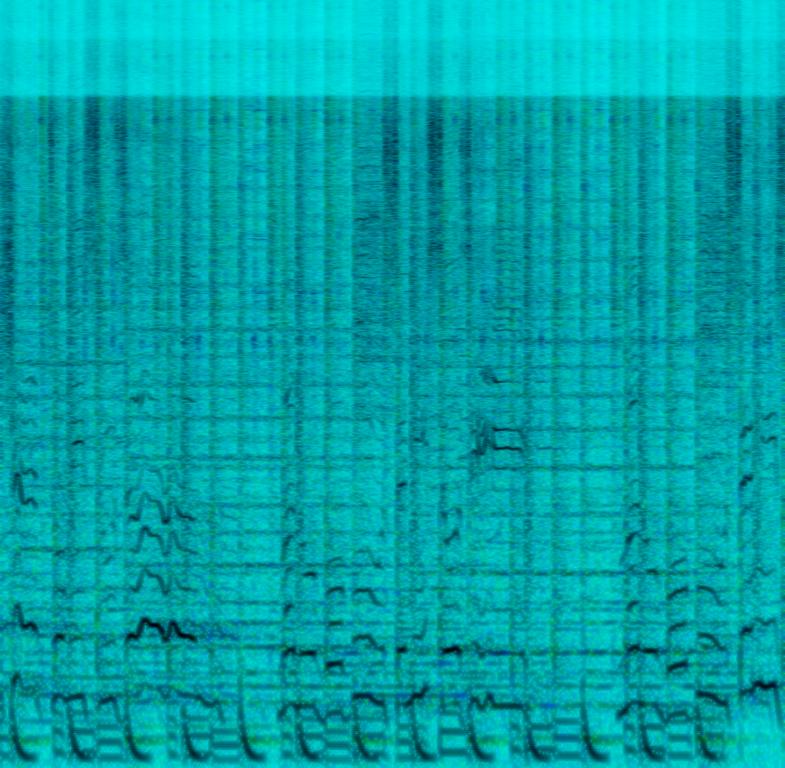
This is a middle eastern dance pop  song. We hear a fun, and vibrant beat that's for dancing, and a vocalist who sounds charming and has a silky voice. There are string instruments for the melodic component of the instrumental. We hear high pitched falsetto backing vocals behind the lead vocalists' performance.